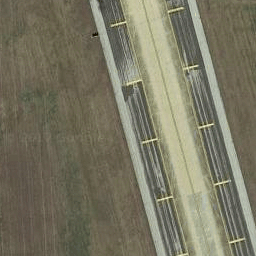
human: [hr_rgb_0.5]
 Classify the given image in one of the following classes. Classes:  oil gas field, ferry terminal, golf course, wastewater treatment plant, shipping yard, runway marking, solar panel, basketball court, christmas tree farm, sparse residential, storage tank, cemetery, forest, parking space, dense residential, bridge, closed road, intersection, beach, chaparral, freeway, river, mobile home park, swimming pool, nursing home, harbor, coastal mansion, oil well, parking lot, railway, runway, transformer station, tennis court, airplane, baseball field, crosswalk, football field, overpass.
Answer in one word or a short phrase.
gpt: runway